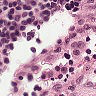
Metastatic tissue present: no